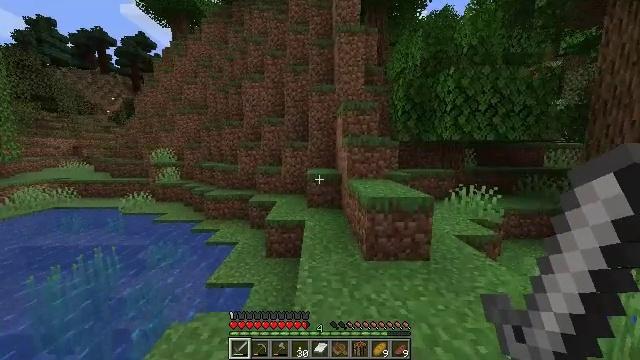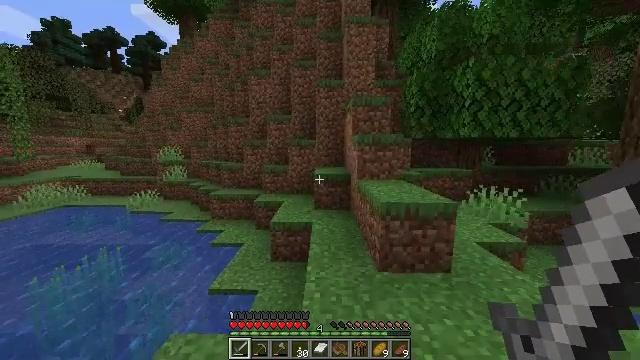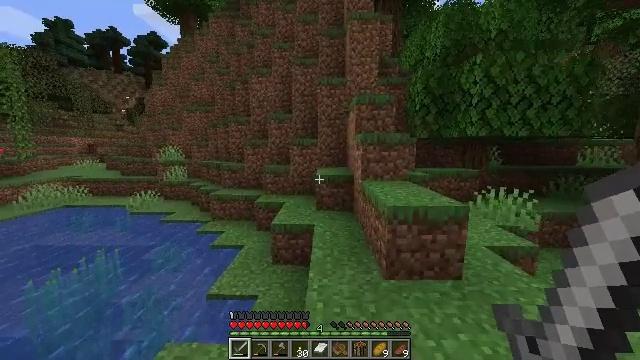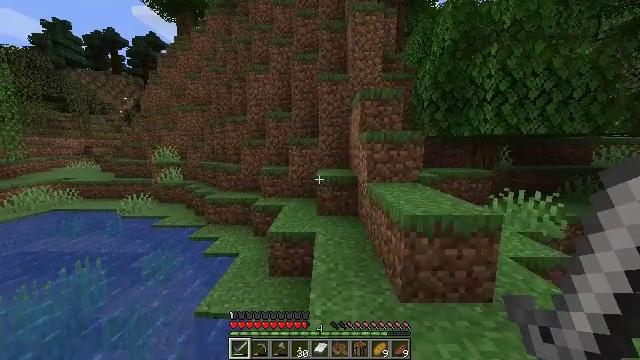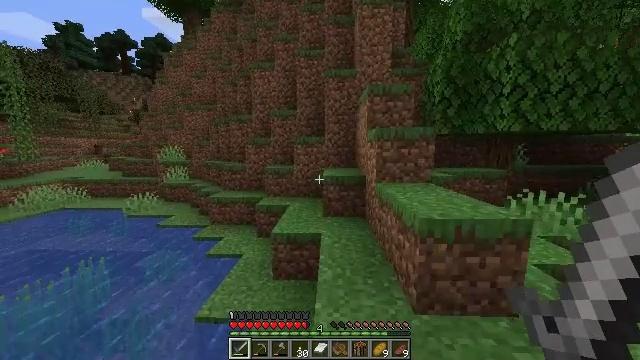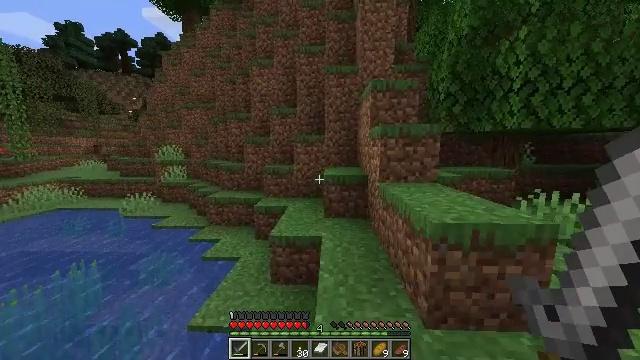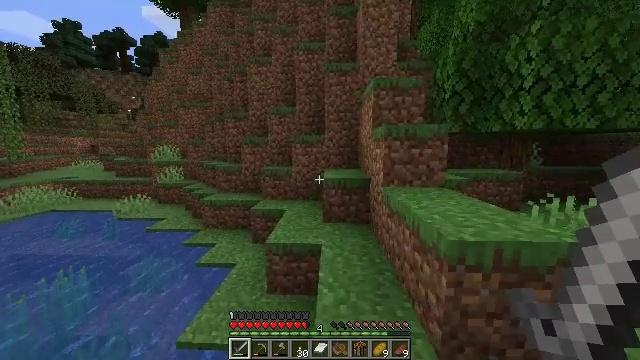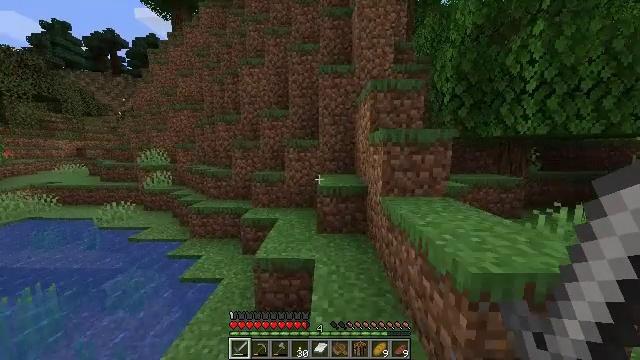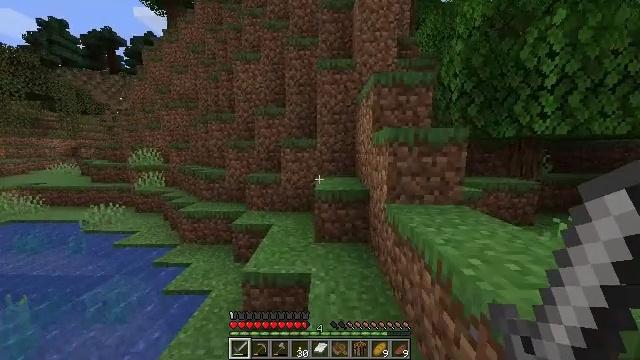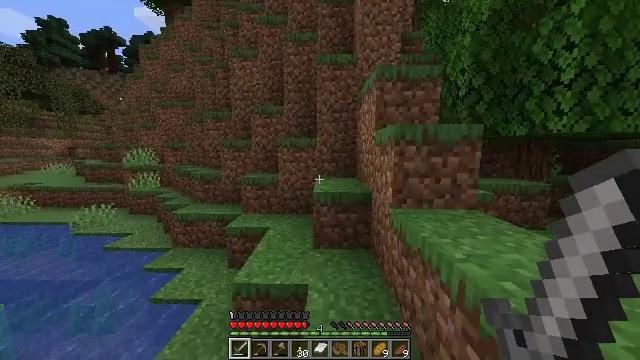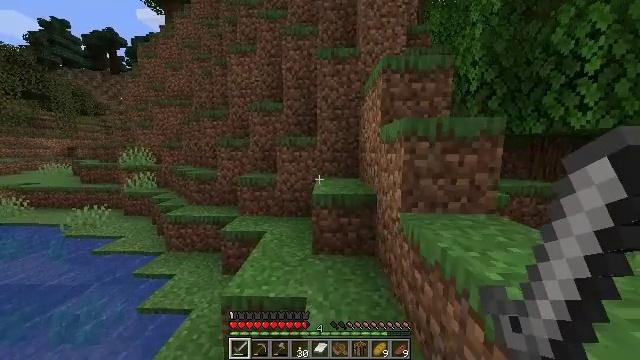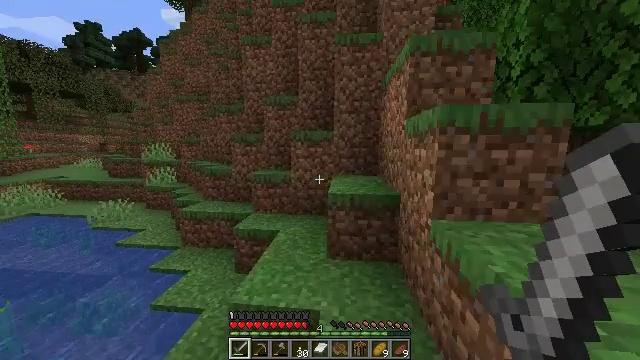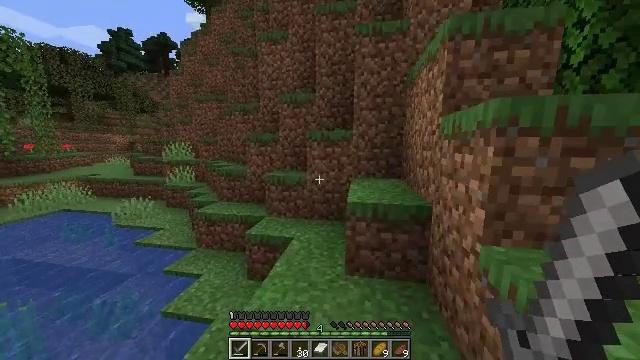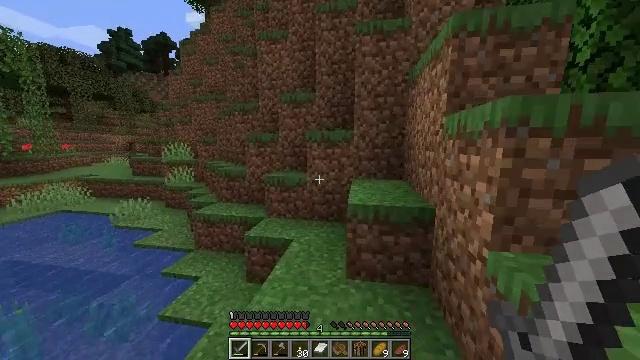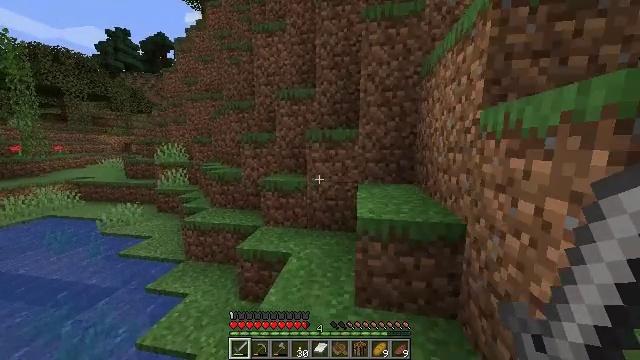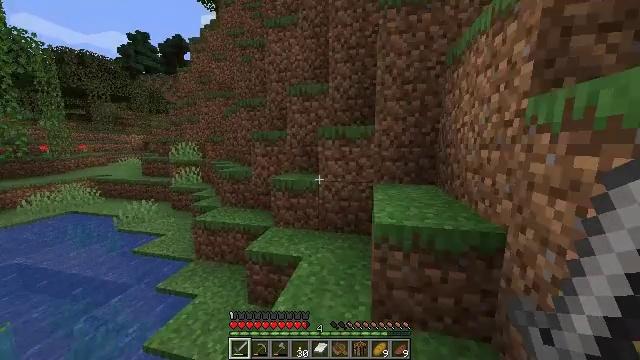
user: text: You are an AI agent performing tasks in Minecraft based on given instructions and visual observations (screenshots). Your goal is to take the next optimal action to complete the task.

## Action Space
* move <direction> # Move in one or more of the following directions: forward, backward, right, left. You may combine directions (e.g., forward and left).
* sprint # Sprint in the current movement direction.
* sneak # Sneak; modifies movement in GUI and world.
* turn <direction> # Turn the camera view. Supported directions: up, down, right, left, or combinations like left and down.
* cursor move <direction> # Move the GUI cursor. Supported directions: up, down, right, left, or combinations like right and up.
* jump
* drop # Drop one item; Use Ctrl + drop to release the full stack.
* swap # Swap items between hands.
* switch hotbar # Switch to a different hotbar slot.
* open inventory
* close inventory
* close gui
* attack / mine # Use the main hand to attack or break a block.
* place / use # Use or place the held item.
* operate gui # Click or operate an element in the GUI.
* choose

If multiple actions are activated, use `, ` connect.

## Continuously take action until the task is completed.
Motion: motion action
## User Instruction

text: Collect vines by mining them.
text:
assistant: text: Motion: move forward, turn left
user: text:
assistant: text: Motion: move forward
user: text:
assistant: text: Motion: move forward
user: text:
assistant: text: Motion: move forward, turn left
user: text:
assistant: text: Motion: move forward
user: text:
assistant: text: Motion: move forward
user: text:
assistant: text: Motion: move forward, turn right and up
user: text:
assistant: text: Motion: move forward
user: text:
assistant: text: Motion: move forward
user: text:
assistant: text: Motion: move forward
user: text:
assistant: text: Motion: move forward, turn left and down
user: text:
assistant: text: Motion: move forward, turn left
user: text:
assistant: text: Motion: move forward
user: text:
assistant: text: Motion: move forward
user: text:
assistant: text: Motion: move forward, turn left
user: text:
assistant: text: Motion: move forward, turn left
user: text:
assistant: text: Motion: move forward, turn left
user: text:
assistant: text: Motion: move forward
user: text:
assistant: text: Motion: move forward
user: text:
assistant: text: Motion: move forward
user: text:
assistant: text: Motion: move forward
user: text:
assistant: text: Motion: move forward
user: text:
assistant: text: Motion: move forward, turn left
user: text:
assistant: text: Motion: move forward, turn left
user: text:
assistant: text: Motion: move forward, turn left, jump
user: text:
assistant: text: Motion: move forward, turn left, jump
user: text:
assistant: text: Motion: move forward, jump
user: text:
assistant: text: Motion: move forward, jump
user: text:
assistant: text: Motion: move forward, turn left, jump
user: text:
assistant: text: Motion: move forward, turn left